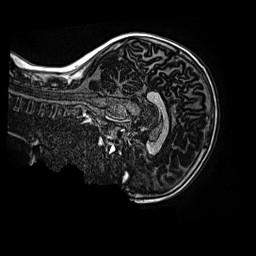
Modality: MP2RAGE
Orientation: sagittal
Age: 12
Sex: female
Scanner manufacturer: siemens
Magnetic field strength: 3 T
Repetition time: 4 s
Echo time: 0.00299 s